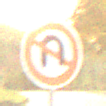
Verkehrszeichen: VerbotWenden
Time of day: SunriseSunset
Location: Outdoor (Nature)
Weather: PartlyCloudy
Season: NotSpecified
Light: Natural